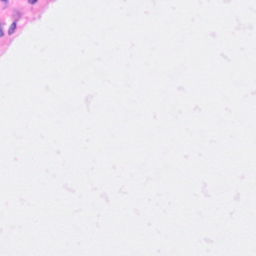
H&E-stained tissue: Breast